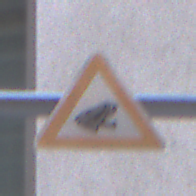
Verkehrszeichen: AmphibienwanderungLinks
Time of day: MorningAfternoon
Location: Outdoor (Urban)
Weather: PartlyCloudy
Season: NotSpecified
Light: Natural